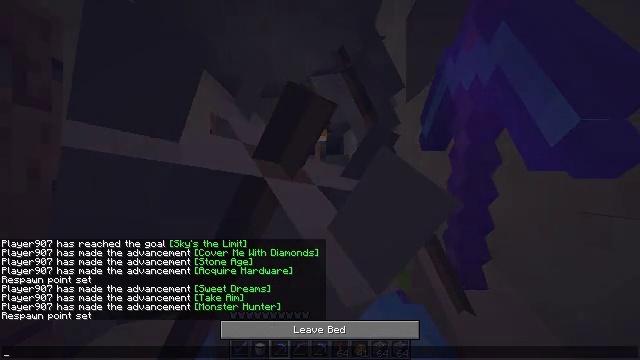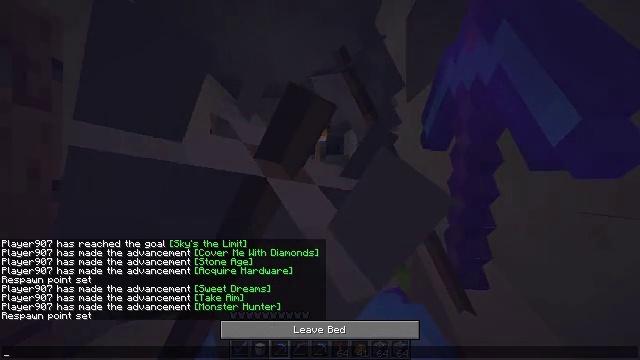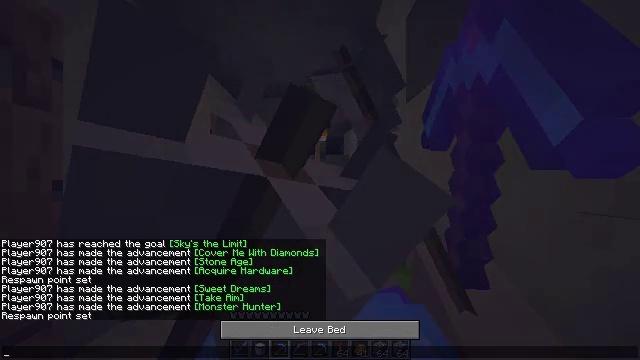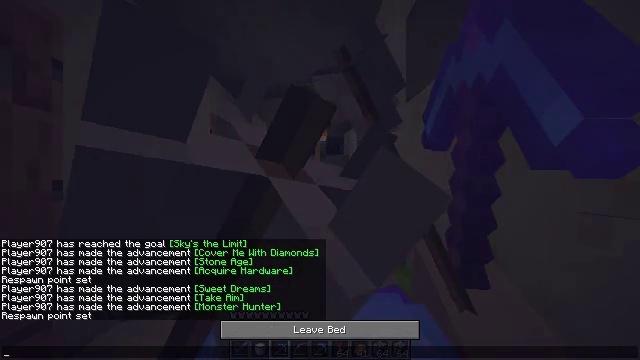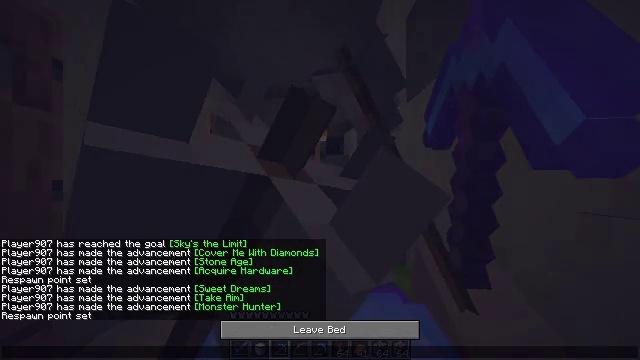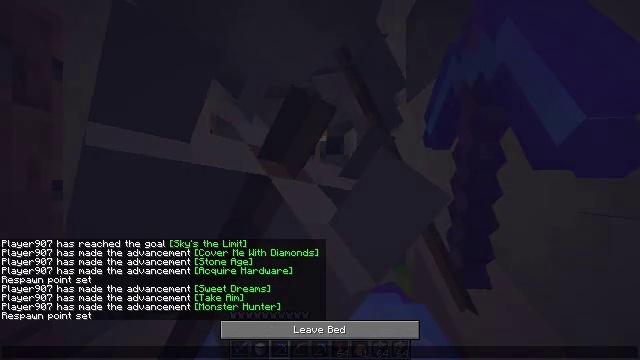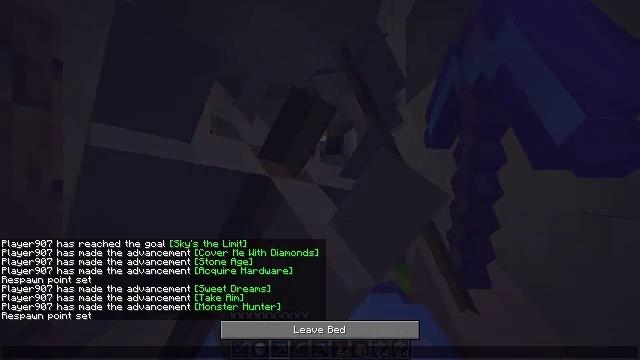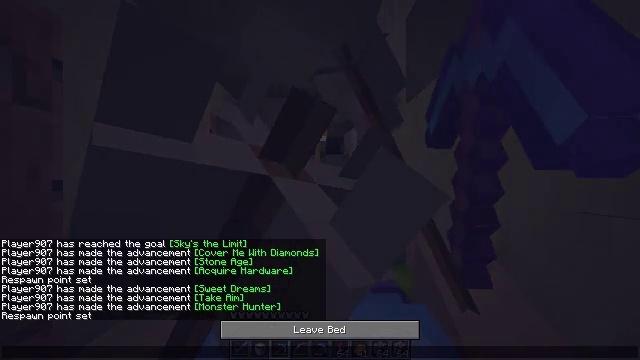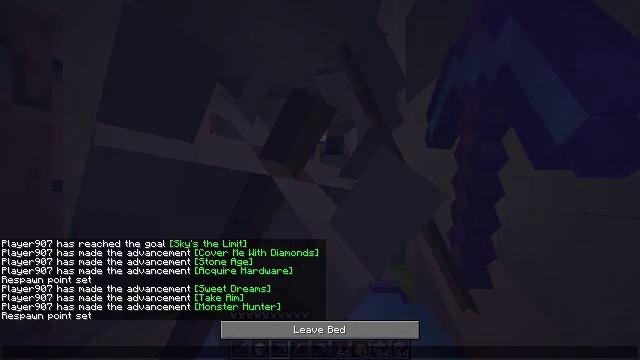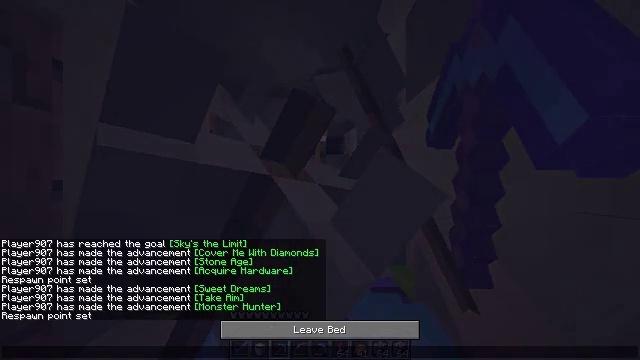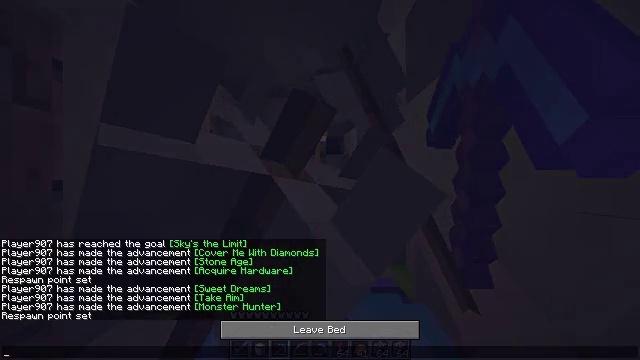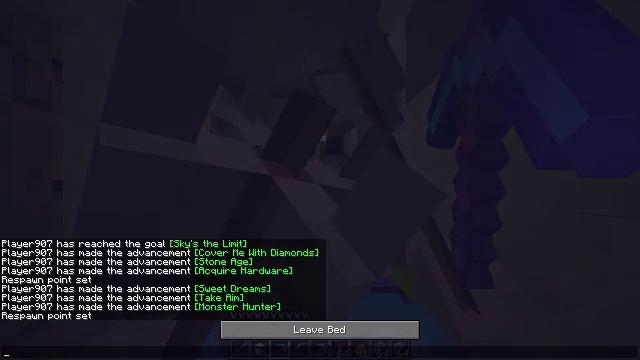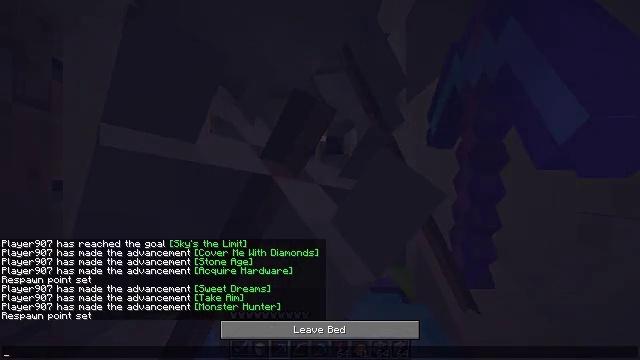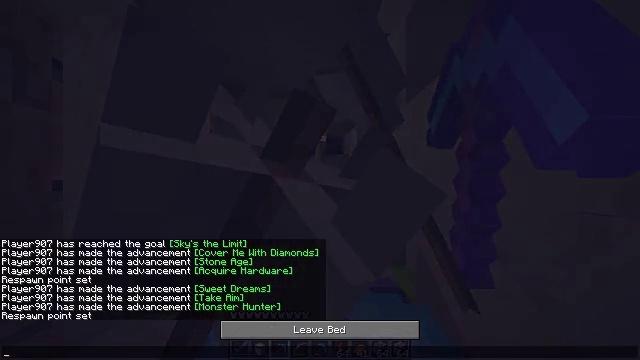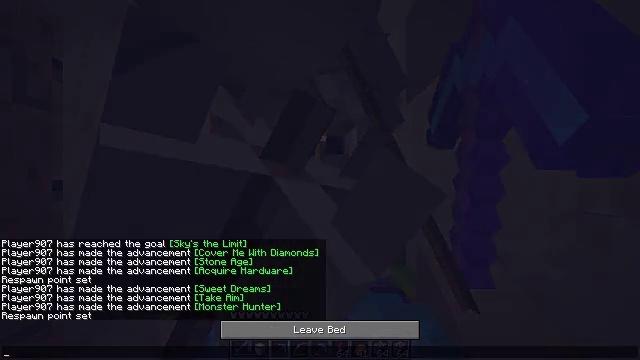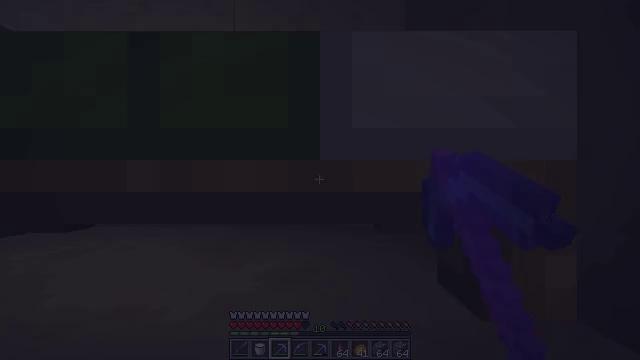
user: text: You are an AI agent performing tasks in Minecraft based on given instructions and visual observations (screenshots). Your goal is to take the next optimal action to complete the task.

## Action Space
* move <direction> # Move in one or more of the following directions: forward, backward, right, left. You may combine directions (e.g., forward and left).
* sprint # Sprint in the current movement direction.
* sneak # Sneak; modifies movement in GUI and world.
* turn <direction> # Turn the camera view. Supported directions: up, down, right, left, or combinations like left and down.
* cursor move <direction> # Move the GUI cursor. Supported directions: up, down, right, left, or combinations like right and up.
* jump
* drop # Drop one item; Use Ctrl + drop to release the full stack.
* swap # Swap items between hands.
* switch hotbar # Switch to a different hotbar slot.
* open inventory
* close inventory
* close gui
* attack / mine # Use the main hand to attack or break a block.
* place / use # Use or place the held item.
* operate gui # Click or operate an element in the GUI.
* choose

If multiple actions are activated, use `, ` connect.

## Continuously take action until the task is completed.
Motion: motion action
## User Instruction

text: Attack the hay block to get hay.
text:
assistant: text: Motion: no_op
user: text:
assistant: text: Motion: no_op
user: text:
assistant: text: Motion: no_op
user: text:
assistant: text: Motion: no_op
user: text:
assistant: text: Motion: no_op
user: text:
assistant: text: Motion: no_op
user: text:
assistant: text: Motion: no_op
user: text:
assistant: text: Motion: no_op
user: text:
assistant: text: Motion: no_op
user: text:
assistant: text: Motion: no_op
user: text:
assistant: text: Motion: no_op
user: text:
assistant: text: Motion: no_op
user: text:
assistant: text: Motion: no_op
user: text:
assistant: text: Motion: no_op
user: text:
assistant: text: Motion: no_op
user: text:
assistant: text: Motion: close gui
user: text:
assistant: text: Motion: no_op
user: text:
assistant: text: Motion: no_op
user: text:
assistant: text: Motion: no_op
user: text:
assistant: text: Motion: no_op
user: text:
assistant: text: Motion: no_op
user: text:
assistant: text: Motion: no_op
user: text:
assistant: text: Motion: no_op
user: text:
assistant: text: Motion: no_op
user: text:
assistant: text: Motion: no_op
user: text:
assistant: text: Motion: no_op
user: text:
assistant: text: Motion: turn left and down
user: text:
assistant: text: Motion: turn left and down
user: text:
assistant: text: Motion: turn left and down
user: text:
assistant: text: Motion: turn left and down